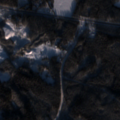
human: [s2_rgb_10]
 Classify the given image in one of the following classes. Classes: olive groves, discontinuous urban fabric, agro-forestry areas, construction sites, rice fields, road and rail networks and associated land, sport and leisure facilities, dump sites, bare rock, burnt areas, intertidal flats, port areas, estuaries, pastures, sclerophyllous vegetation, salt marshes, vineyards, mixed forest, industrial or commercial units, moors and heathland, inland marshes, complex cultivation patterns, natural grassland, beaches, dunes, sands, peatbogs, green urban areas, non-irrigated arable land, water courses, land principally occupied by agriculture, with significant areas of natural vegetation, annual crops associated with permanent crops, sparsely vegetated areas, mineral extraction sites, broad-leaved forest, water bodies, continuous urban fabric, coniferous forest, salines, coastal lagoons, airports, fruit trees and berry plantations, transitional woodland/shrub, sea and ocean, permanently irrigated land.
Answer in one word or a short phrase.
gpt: coniferous forest, mixed forest